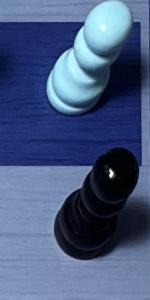
Label: Pawn_Black